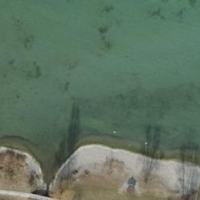
EUNIS habitat code: 14
Species observed at this site:
Chroicocephalus ridibundus
Corvus corone